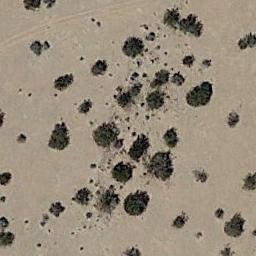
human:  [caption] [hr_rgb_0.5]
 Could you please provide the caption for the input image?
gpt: Chaparral is sparsely distributed on the sand .

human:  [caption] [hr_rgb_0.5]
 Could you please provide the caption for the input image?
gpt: Some chaparrals of different sizes grow in the desert .

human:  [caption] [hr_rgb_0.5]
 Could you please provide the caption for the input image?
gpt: There is a winding path in the jungle .

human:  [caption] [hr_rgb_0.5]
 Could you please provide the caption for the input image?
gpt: The chaparral is consist of sparse bushes on the desert .

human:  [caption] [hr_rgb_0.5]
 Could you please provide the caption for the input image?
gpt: The middle of the chaparral is dense .